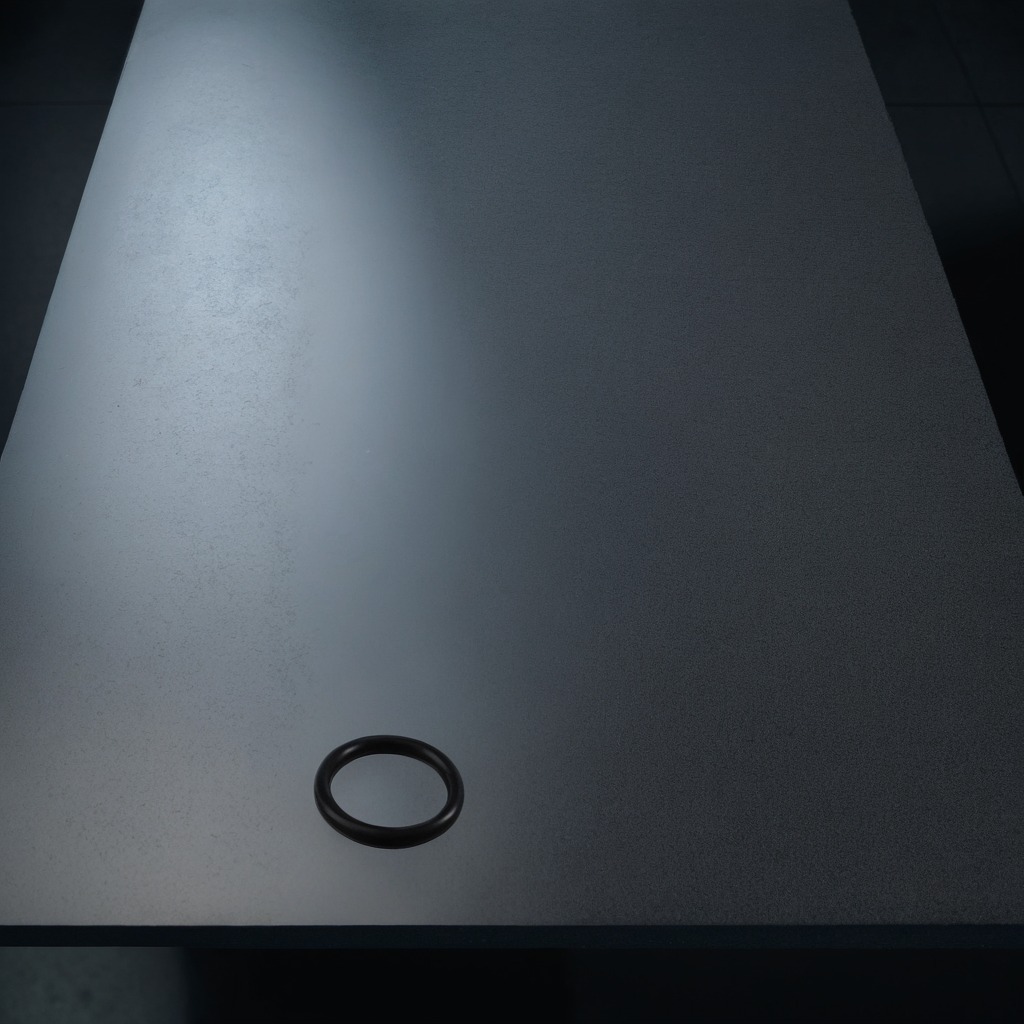
A rubber O-ring is lying on a clean granite table inside a workshop at night dim ambient light soft shadows worn but